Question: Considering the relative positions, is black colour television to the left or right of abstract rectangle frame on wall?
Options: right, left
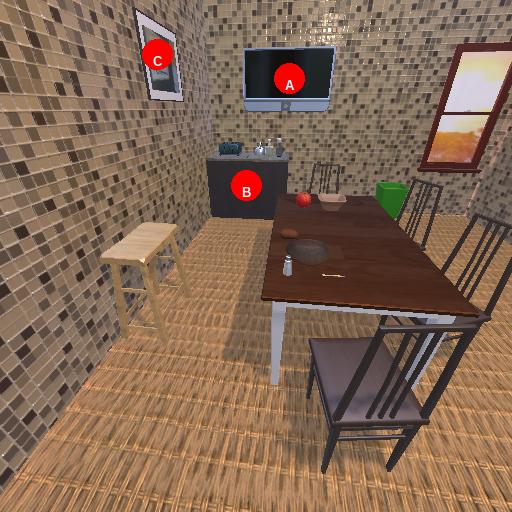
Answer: right